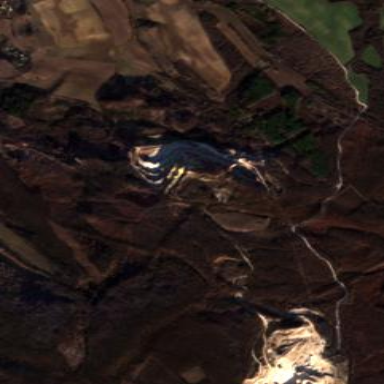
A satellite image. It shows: Quarry area.